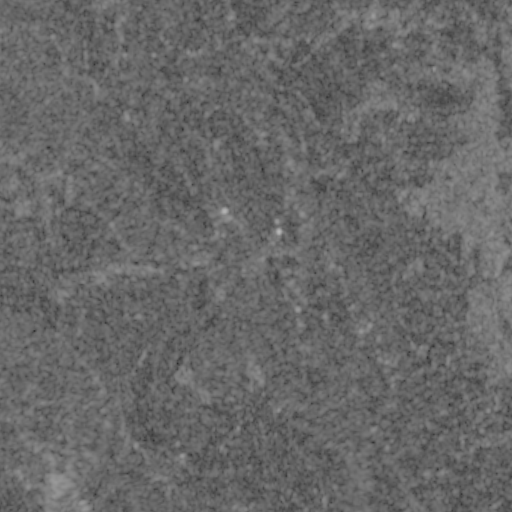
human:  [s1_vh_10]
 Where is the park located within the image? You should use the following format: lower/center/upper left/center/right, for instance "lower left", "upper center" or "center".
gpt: The park is located in the center of the image.
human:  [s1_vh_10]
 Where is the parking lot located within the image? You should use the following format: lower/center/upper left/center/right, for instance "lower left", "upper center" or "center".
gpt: The parking lot is located in the center of the image.
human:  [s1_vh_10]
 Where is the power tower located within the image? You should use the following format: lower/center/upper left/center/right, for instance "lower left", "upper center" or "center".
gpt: The power tower is located in the right of the image.
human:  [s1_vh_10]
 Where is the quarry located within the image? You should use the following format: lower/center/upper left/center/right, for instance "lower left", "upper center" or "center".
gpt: There is no quarry in the image.

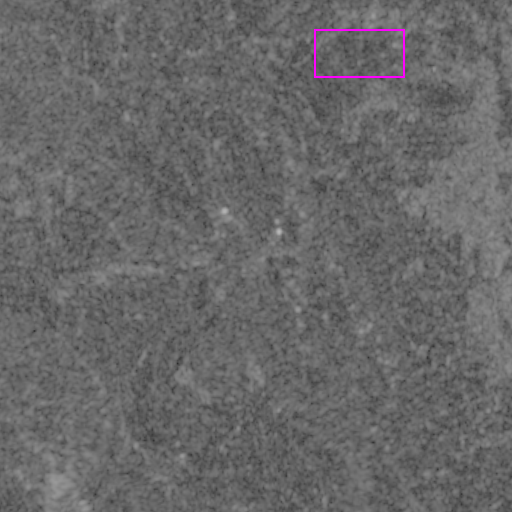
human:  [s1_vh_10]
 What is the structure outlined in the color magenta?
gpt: The structure outlined in magenta is a crop field.
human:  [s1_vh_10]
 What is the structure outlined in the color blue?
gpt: There is no blue outline.